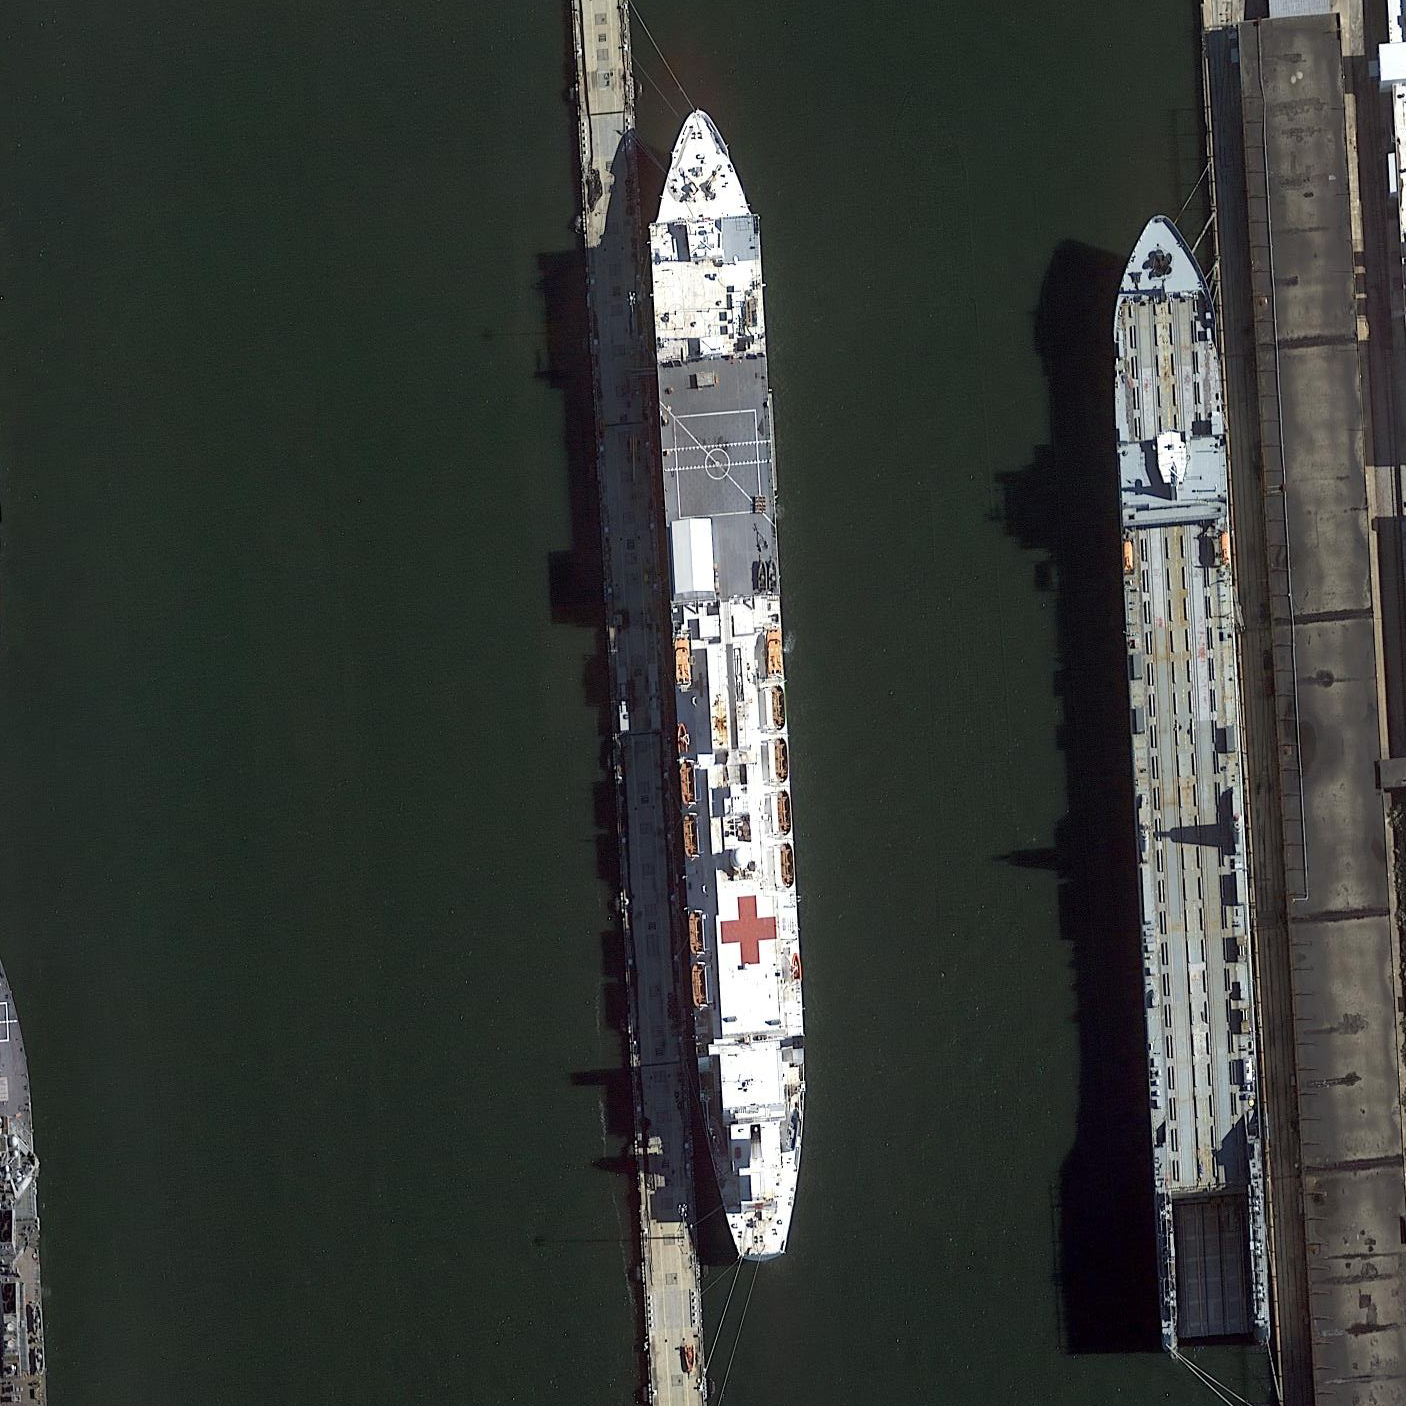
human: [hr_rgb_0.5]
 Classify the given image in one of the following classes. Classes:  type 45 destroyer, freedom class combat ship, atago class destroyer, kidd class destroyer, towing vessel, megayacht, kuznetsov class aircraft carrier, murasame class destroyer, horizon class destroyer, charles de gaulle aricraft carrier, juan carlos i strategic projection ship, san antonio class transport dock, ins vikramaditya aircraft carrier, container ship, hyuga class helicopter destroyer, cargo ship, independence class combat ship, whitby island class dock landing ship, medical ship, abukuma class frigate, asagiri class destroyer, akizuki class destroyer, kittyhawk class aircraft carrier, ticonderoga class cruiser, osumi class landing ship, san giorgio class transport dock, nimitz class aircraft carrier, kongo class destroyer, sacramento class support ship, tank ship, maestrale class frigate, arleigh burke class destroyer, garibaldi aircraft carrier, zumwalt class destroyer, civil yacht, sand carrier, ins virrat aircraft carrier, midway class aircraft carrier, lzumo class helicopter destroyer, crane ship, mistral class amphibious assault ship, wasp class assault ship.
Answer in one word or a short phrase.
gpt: Medical ship